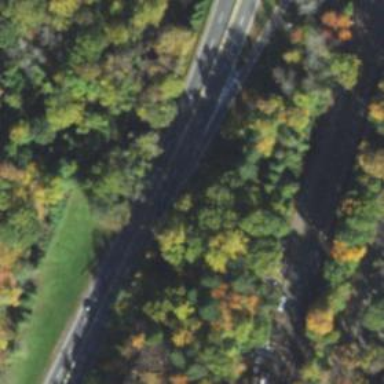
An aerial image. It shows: Motorway junction.